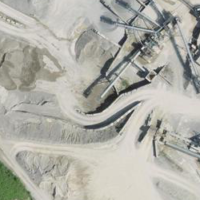
EUNIS habitat code: 56
Species observed at this site:
Falco tinnunculus